Question: I'm trying to create a Metro app using JavaScript and I can't find a way to create a pop up window.
An example of what I'm trying to do is shown below:

Is there a way to do it using JavaScript (no jQuery)?
I'm trying to use 'alert' but when I hit run in Visual Studio I get the error below:
'''
0x800a1391 - JavaScript runtime error: 'alert' is undefined
'''
<URL>
'''
<body>
<header>
<button id="about">About</button>
</header>
</body>
'''
'''
function button(){
var about = document.getElementById("about");
about.addEventListener("click", buttonAboutHandler, false);
}
function buttonAboutHandler(eventinfo) {
alert("About");
}
'''
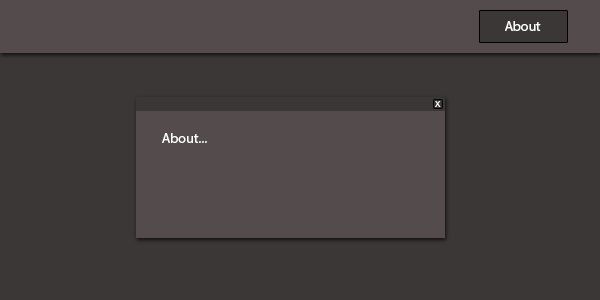
Answer: you can use messageDialogbox class
'''
var messageDialog = new Windows.UI.Popups.MessageDialog(string);
'''
and then display it by using
'''
.showAsync()
'''
method.
use this code in your event handeler and whenever the event triggers popup will appear.
'''
var messageDialog = new Windows.UI.Popups.MessageDialog("About", "your text");
messageDialog.showAsync();
'''
reference:<URL>